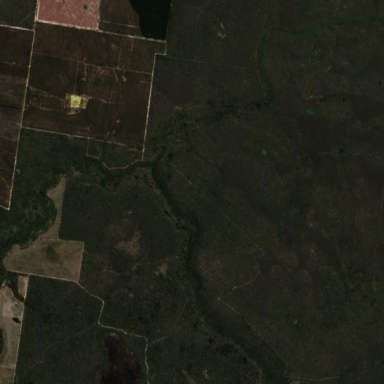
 designated to protect natural features."